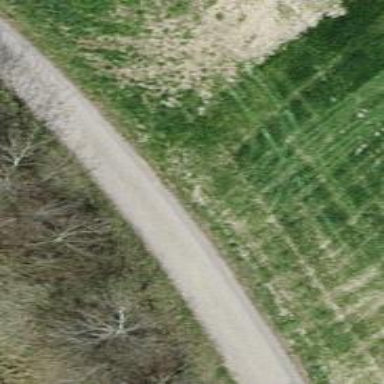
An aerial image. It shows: Service road with grade1 tracktype.